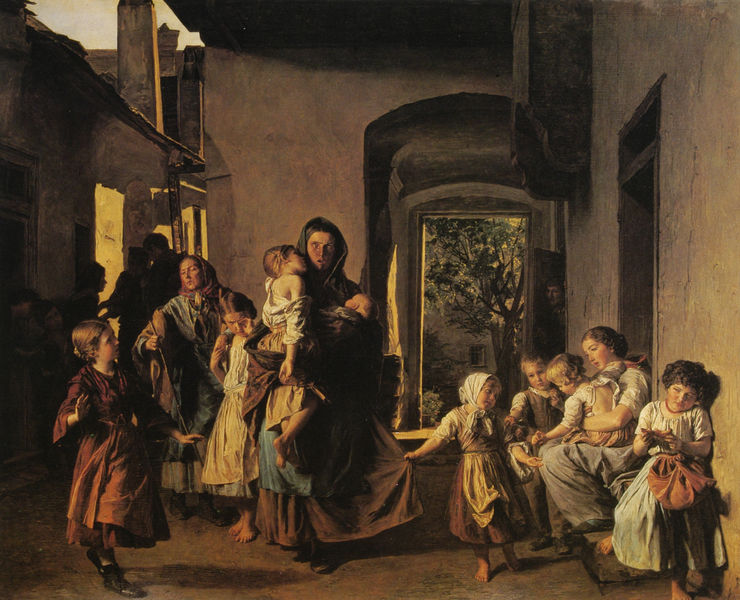
Titel: Nach der Pfändung - Die Delogierten
Künstler: Ferdinand Georg Waldmüller
Standort: Dresden
Institution: Staatliche Kunstsammlungen
Schlagwörter: baum, blau, blätter, dunkel, gemälde, laub, mann, schatten, umhang, weiß, frauen, gelb, menschen, mädchen, ocker, sitzen, stadt, braun, fenster, frau, hell, kleid, kleider, licht, mund, strasse, szene, säule, tür, ausblick, dach, gebäude, haus, rot, tuch, rock, tanz, alt, hemd, wand, faru, halten, leinen, stehen, tod, tragen, hände, ast, erde, häuser, stamm, busch, sonne, boden, haare, realismus, familie, kind, mutter, vater, schulter, arbeit, genre, kamin, kinder, schornstein, garten, schürze, füße, magd, ecke, bogen, gasse, italien, türen, schuhe, zöpfe, jungen, laufen, schürzen, dorf, mauer, hof, baby, arbeiter, angst, leiter, spielen, kopftuch, brot, holzrahmen, junge, tor, flucht, wände, spiel, eingang, hinterhof, innenhof, ruine, gewölbe, blind, torbogen, amme, weinen, barfuß, geben, gemäuer, wärme, hauseingang, hunger, kopftücher, sonnenstrahlen, einblick, alte frau, armut, zerfall, waisen, säugling, mütter, offener mund, rockzipfel, törbogen, waisenhaus, wiegen, erschöpfung, eile, zuflucht, springend, asse, innerhoff, kinderbetreuung